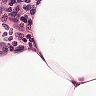
Metastatic tissue present: no